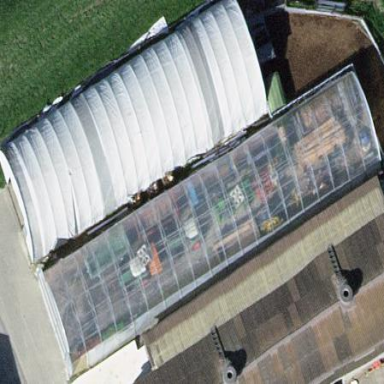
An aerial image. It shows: Greenhouse.